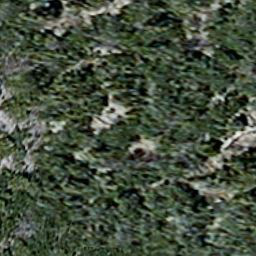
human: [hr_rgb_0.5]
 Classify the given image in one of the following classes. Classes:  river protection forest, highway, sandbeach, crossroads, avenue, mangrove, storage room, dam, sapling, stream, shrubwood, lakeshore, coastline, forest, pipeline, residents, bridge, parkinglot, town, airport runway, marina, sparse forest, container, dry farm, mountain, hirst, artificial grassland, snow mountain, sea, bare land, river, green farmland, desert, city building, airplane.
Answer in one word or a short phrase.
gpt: sparse forest